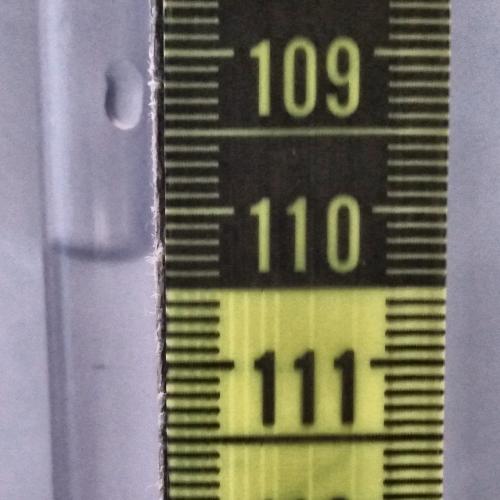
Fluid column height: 110.3 cm